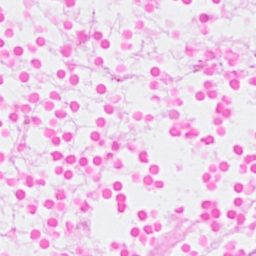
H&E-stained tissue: Breast